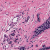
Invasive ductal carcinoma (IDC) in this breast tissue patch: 0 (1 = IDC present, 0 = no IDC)